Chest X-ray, AP view. Patient: 54 years old, sex M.
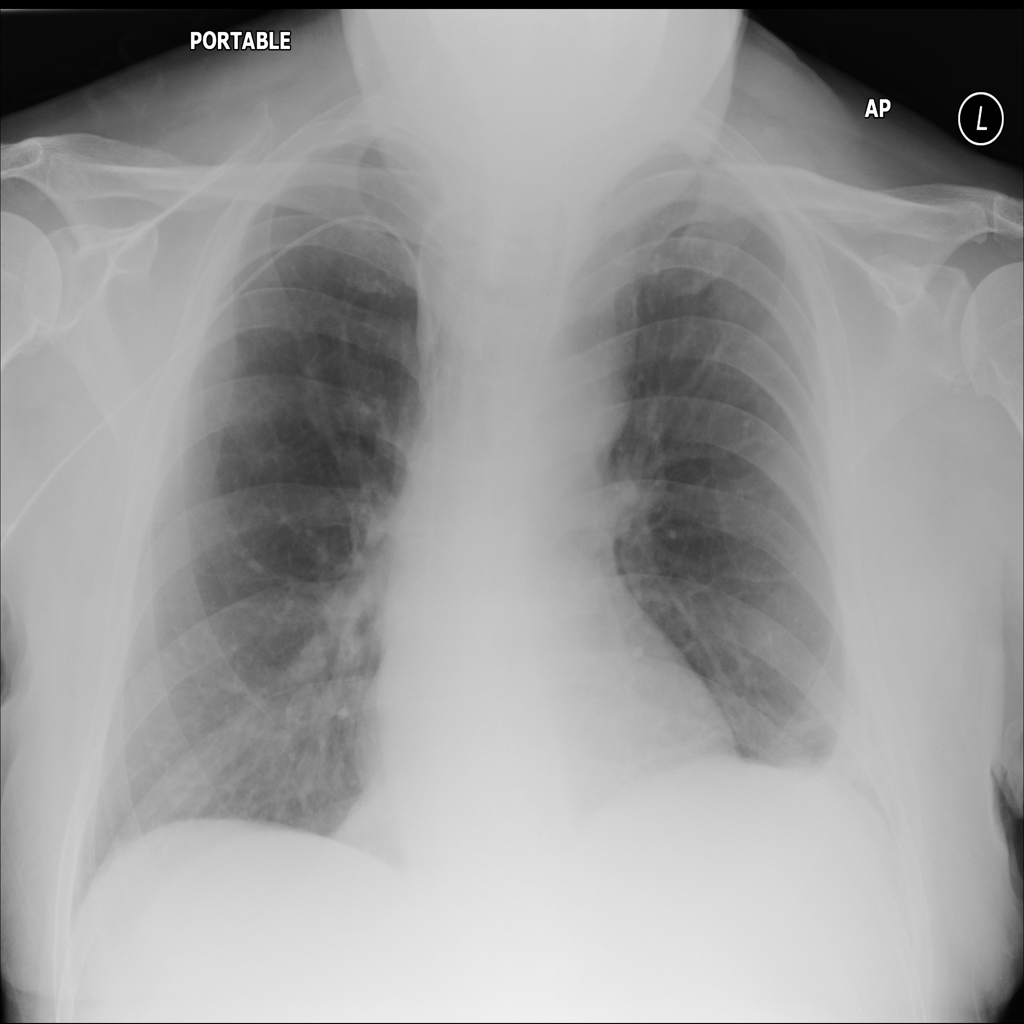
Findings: Atelectasis